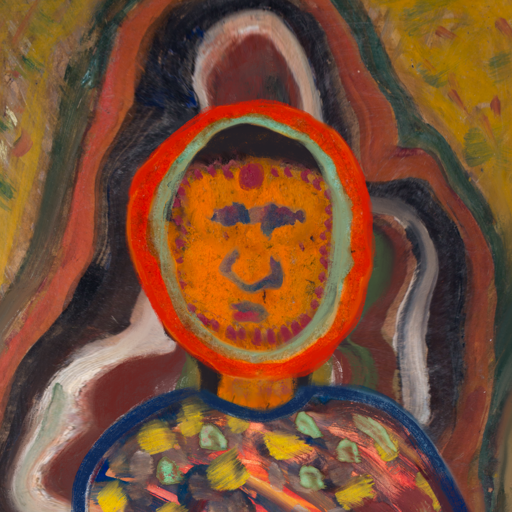
Background: AfterRaid, Head And Neck Front: Doll, Face Front: In_The_Sun, Bust: Mother_And_Son_Mother, Hair Front: Sisters, Head Accessory: Blank, Second Necklace: Blank, Necklace: Blank, Baby: Blank